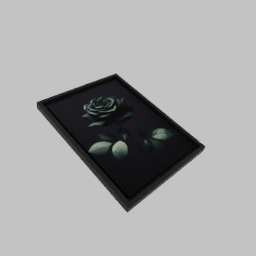
Label: decoration